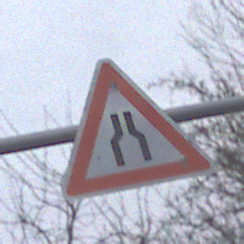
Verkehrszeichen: VerengteFahrbahn
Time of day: MorningAfternoon
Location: Outdoor (Suburban)
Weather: Overcast
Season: NotSpecified
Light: Natural